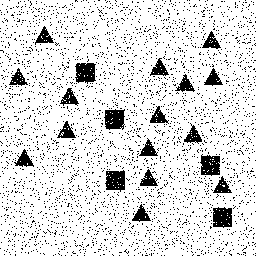
Squares: 5
Triangles: 15
Stars: 0
Total shapes: 20